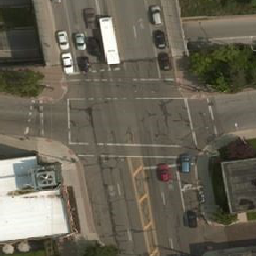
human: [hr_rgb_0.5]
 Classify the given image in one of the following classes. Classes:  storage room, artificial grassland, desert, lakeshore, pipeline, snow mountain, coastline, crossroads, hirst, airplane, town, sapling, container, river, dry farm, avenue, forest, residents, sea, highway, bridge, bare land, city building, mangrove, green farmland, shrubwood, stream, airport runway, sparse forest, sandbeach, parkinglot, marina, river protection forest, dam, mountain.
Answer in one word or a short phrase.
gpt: crossroads